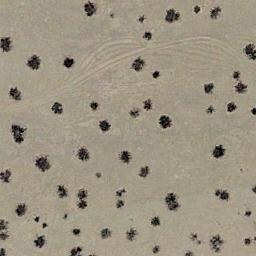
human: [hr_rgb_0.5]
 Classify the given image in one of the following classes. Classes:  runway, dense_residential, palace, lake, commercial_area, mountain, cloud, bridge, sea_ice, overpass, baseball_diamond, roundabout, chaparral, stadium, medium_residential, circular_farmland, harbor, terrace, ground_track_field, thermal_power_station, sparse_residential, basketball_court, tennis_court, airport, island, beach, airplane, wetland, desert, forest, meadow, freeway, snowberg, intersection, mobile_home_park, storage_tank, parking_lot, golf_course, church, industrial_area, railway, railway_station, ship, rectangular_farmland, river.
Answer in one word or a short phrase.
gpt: chaparral